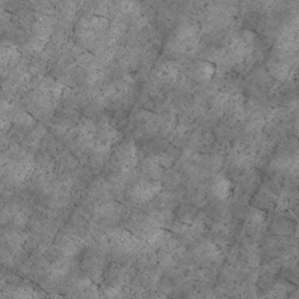
Label: non_frost